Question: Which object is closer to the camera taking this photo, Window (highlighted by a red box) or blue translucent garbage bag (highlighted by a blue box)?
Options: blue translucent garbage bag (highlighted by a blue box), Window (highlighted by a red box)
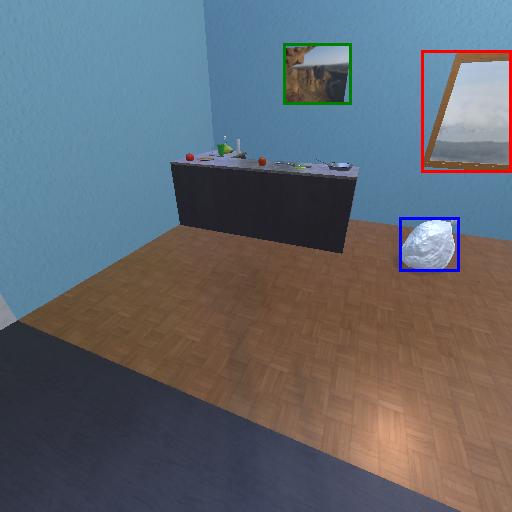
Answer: blue translucent garbage bag (highlighted by a blue box)